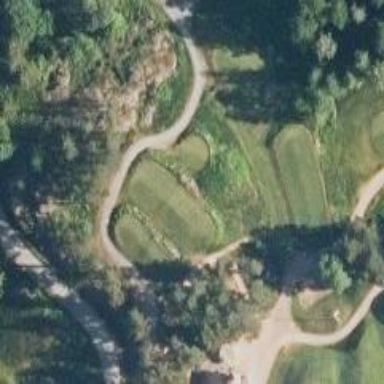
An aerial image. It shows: Pathway for golfing.